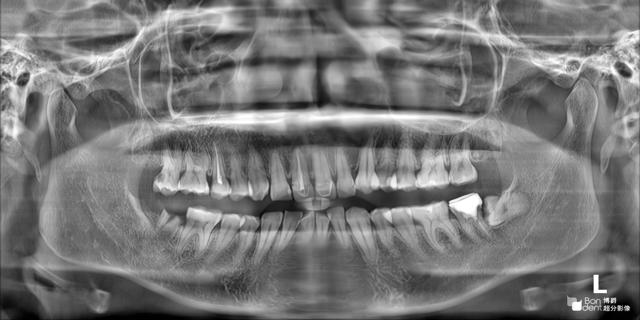
adult